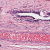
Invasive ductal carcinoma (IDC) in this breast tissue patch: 0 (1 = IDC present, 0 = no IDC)